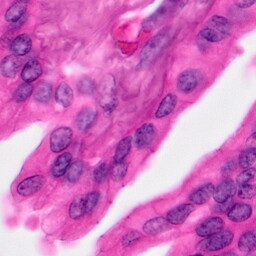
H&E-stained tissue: Pancreatic